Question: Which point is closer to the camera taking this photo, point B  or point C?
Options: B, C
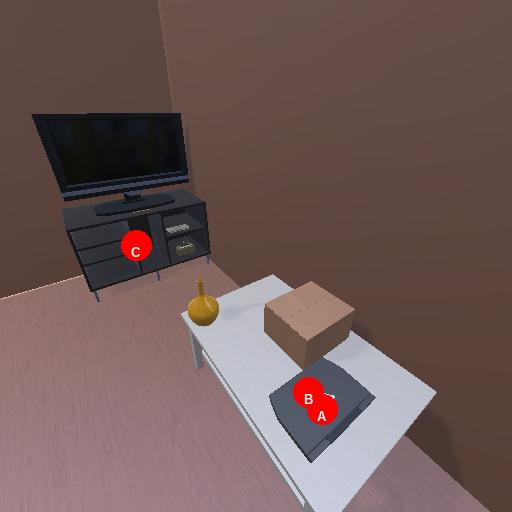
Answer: B